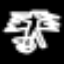
Label: angel